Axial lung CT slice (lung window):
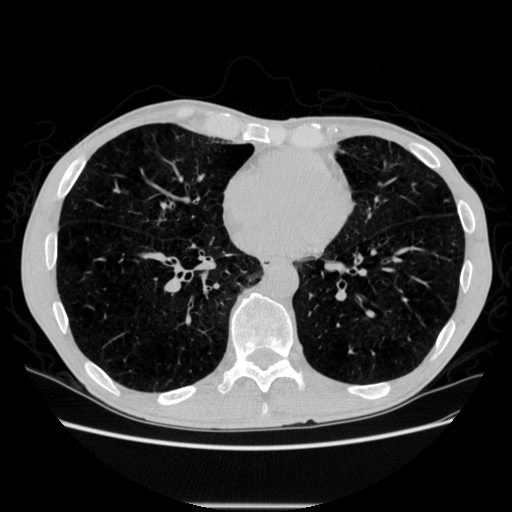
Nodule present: no